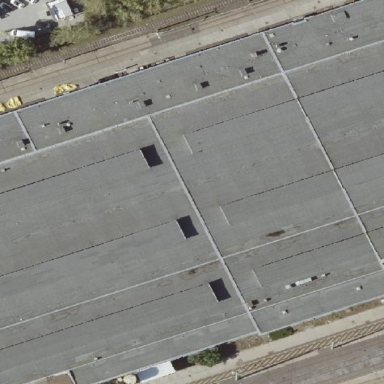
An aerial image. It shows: Part of building with flat roof. The building has color of #EDEDED.